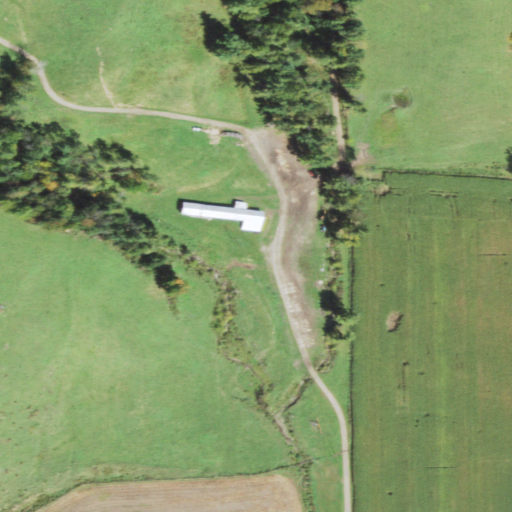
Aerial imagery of valley in Pennsylvania named Wheaton Hollow containing pasture, evergreen forest, deciduous forest, cultivated crops, mixed forest, and low intensity development